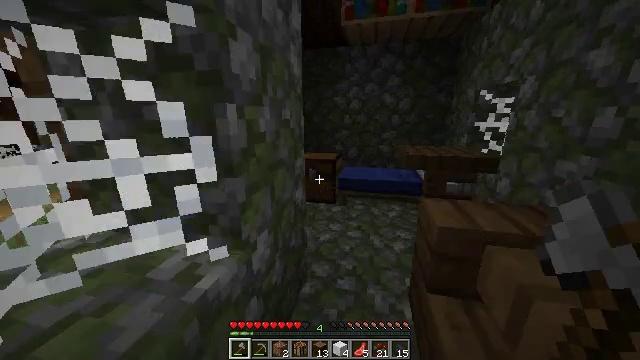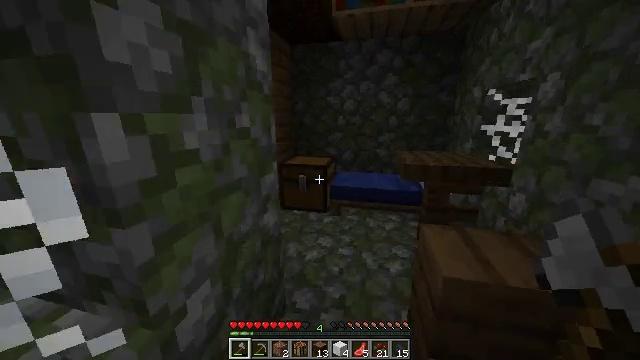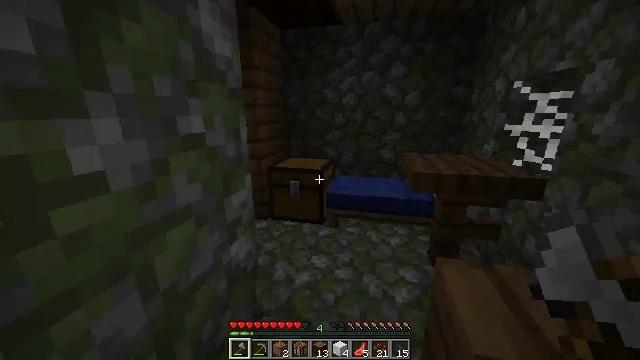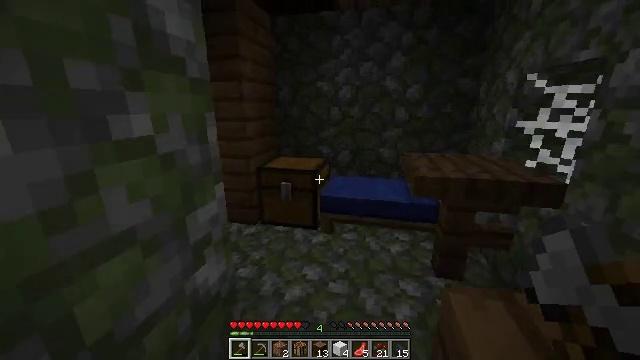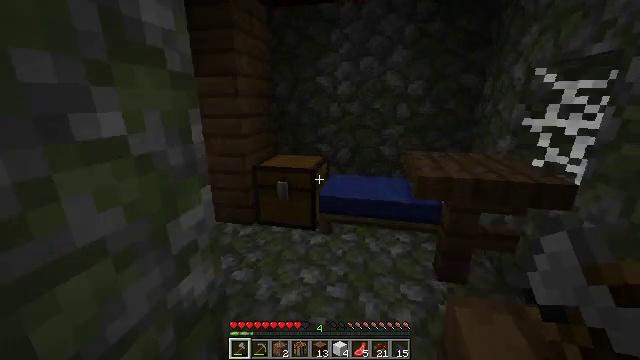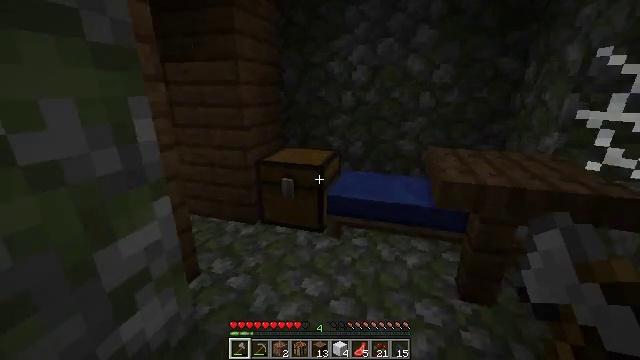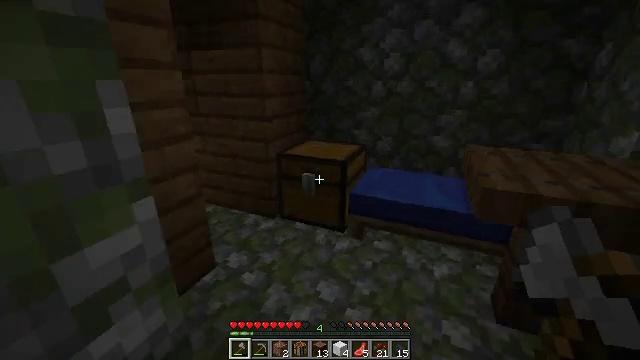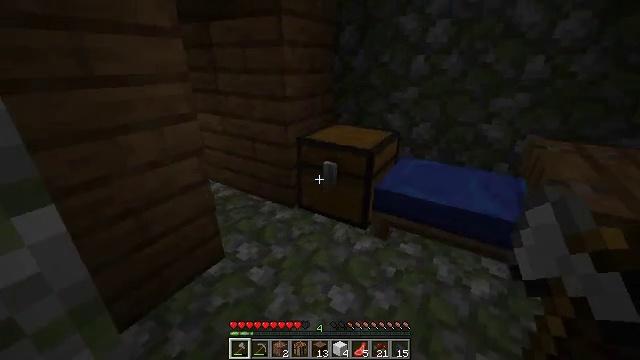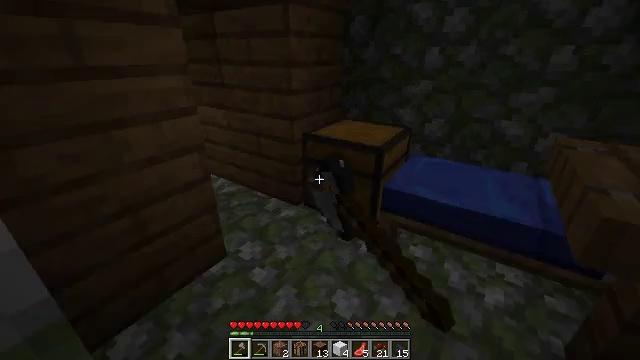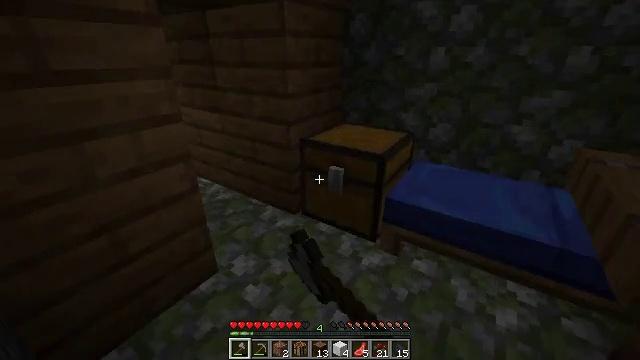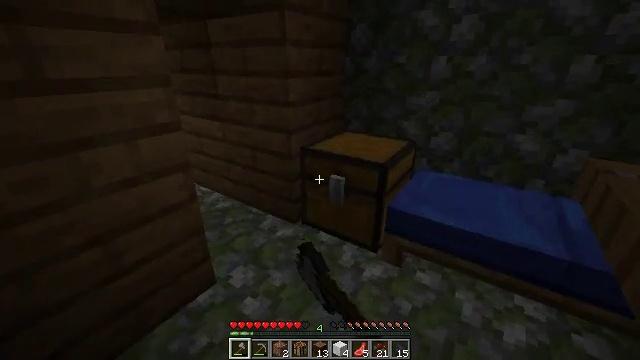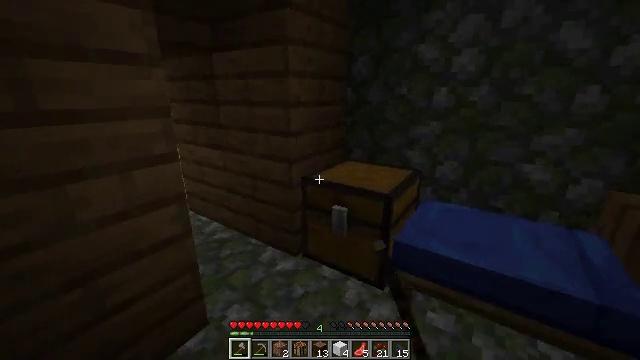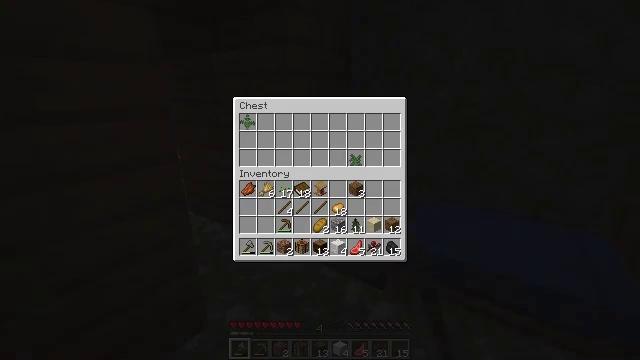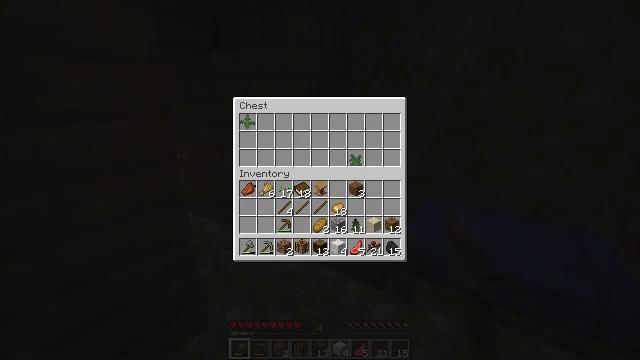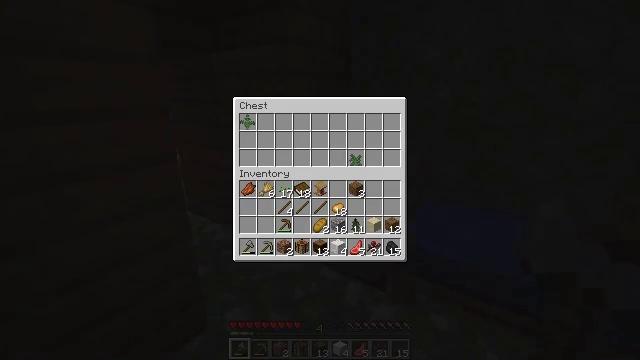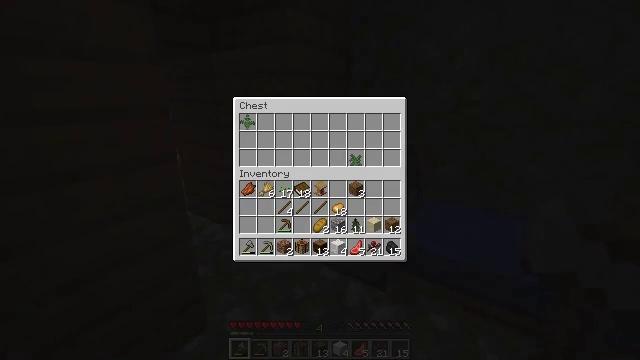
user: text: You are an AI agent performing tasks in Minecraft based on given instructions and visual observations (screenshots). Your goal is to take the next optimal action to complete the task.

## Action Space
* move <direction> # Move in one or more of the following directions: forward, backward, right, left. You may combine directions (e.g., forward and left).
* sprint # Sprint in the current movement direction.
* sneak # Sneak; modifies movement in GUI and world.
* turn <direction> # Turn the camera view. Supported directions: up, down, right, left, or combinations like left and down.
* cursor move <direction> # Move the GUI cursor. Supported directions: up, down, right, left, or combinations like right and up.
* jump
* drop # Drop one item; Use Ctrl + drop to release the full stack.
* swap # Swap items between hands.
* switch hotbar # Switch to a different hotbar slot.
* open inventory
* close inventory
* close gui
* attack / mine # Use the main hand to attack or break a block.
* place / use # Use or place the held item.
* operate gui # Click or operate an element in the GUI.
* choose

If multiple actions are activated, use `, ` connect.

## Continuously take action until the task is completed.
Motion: motion action
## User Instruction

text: Collect books by breaking the bookshelf.
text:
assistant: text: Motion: move forward and move right, sprint
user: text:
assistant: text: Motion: move forward and move right, sprint
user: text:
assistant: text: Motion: move forward and move right, sprint
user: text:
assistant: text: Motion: move forward and move right, sprint
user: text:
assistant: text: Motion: move forward and move right, sprint, turn left and down
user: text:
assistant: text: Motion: move forward and move right, sprint, turn left and down
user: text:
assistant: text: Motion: move forward, sprint, turn left and down, use / place
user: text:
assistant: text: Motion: move forward, turn left and down, use / place
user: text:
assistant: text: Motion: use / place
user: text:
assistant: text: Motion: turn up
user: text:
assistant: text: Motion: turn up
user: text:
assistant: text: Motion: cursor move up
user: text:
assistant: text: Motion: no_op
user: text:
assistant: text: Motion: no_op
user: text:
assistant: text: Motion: no_op
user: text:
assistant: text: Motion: sneak, cursor move right
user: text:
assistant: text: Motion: sneak, cursor move up
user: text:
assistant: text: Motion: sneak
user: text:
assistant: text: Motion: sneak
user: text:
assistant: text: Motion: sneak, cursor move left
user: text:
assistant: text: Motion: sneak, cursor move left and up
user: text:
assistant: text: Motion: sneak, cursor move left
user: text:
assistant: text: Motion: sneak
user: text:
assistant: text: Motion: sneak, cursor move right
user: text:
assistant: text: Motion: sneak, cursor move right
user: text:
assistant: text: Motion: sneak, cursor move right and up, close inventory
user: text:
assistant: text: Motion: turn right and up, close inventory
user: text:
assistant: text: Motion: turn right and up
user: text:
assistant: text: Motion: turn up
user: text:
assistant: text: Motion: no_op